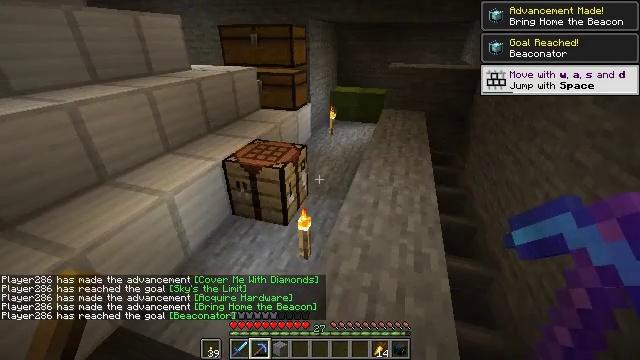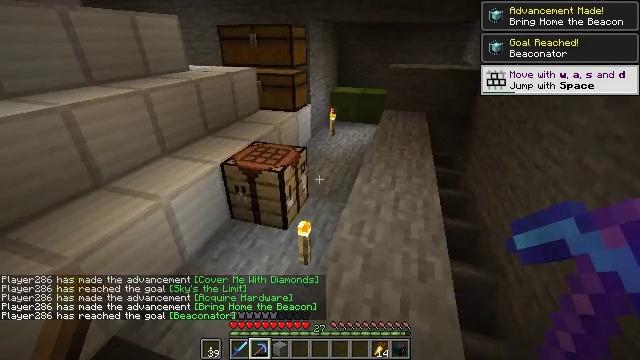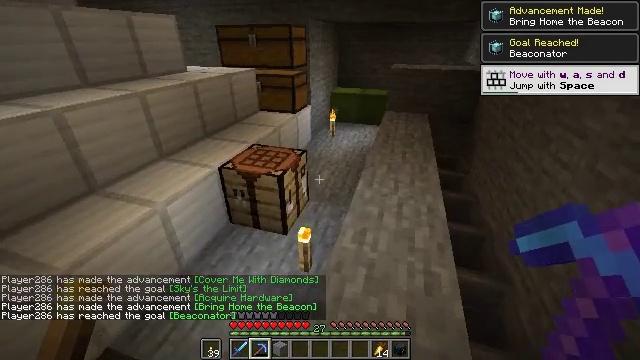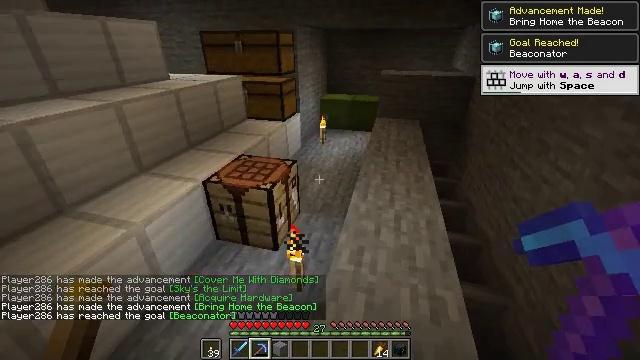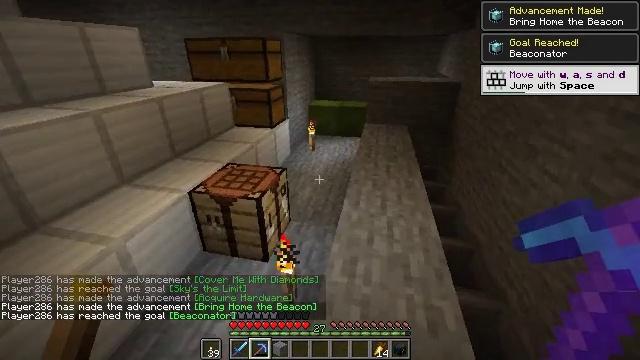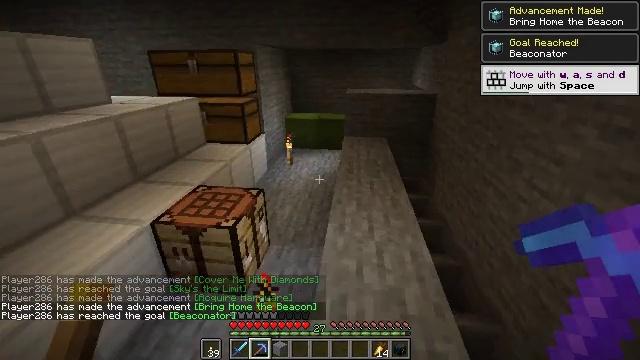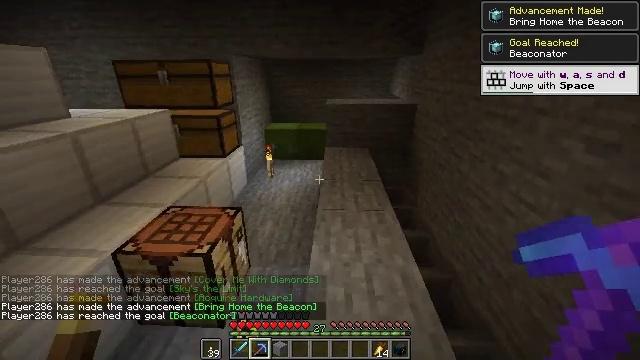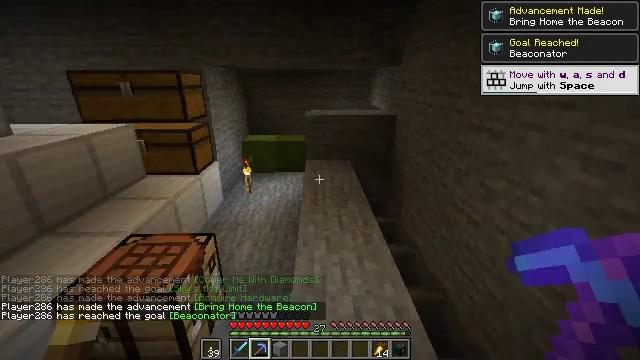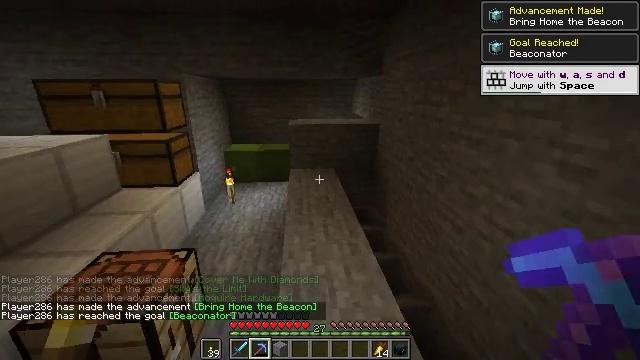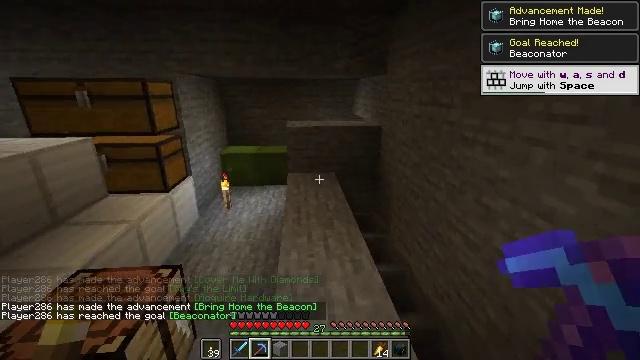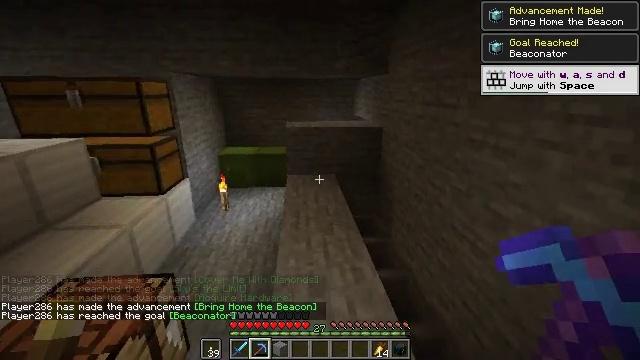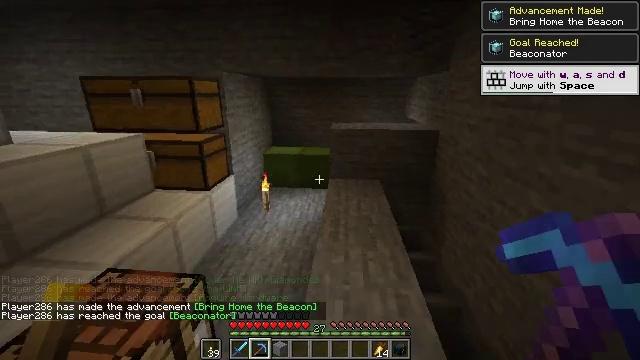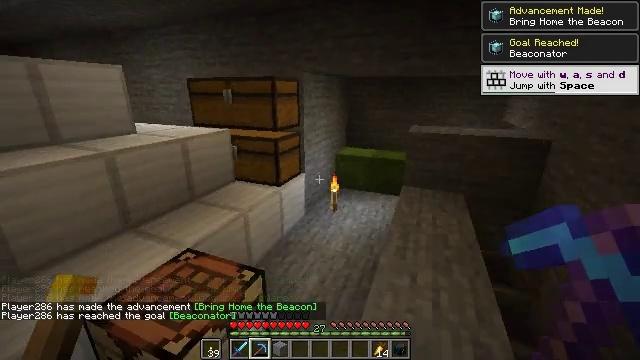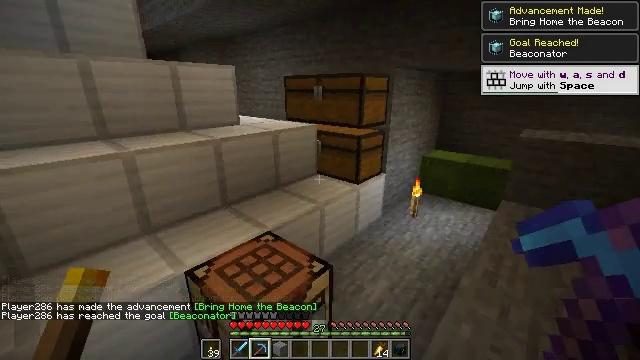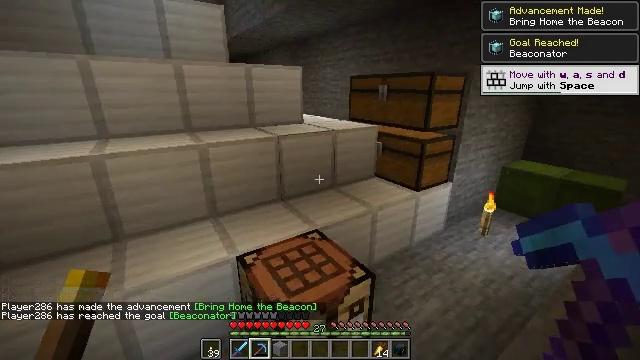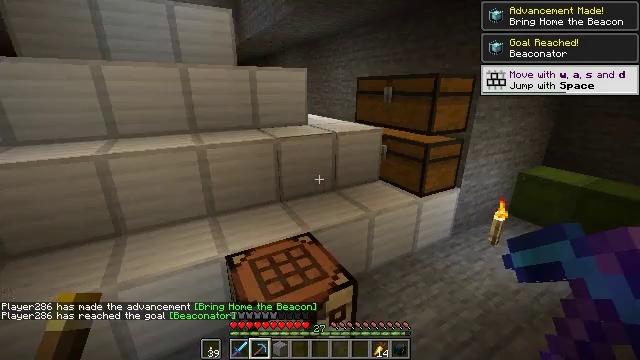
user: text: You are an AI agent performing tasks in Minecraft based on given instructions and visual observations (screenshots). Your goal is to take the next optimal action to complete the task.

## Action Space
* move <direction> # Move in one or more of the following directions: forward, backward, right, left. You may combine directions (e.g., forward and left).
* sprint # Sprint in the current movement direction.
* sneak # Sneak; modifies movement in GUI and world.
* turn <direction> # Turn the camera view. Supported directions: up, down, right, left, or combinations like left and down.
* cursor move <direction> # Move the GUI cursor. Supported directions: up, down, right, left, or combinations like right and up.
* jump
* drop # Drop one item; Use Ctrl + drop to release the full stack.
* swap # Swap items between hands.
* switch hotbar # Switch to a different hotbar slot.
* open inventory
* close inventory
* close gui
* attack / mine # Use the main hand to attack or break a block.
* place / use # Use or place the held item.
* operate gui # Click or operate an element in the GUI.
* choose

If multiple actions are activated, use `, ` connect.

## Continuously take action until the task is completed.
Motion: motion action
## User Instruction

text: Hunt a slime.
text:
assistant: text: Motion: move forward
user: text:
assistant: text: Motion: move forward
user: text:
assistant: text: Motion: move forward, turn right and up
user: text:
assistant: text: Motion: move forward, turn right and up
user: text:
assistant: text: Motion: move forward, turn right and up
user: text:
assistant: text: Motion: move forward, turn right and up
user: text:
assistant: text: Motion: move forward, turn right and up
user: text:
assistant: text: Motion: move forward, turn right and up
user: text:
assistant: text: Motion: move forward
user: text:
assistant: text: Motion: move forward
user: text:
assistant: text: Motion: move forward, turn left
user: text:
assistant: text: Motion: turn left
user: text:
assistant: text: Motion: move right, turn left
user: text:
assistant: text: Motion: move right, turn left
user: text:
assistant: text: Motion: move right, turn left
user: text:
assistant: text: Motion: no_op
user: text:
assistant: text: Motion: no_op
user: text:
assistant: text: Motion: no_op
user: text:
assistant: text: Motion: move forward
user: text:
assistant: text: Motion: move forward, sprint
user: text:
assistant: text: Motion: move forward, sprint
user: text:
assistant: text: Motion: move forward and move right, sprint
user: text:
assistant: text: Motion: move forward and move right, sprint
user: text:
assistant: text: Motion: move forward and move right, sprint
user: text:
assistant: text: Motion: move forward, sprint
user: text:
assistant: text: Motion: sprint
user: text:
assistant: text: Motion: no_op
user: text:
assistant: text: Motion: no_op
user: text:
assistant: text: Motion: no_op
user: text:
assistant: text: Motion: no_op